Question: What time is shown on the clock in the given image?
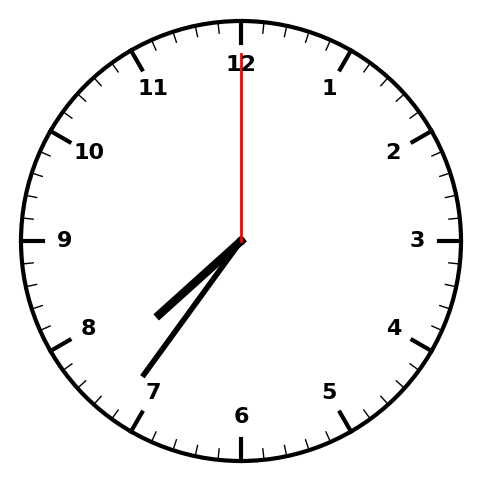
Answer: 07:36:00